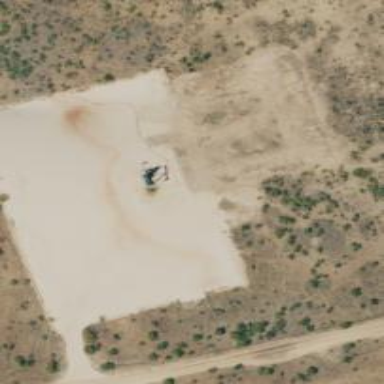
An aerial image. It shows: Petroleum well.